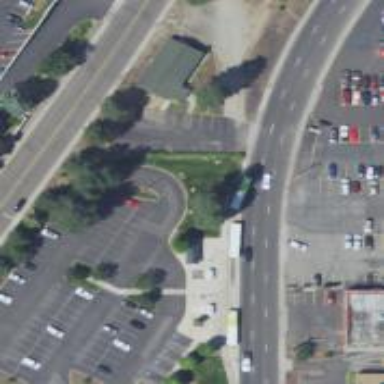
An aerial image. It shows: Parking area with asphalt surface. This is surface parking with park-and-ride facility.